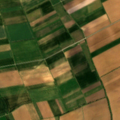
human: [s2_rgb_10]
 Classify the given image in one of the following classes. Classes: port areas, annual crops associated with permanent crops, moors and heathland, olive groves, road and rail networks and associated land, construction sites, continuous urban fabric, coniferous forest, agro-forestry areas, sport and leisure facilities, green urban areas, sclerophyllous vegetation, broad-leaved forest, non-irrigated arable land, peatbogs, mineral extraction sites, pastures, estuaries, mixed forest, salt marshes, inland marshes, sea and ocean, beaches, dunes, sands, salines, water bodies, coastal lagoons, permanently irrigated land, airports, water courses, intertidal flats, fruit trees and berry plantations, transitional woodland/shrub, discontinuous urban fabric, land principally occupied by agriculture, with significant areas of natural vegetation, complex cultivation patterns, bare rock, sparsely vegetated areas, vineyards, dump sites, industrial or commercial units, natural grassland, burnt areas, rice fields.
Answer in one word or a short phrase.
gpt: non-irrigated arable land